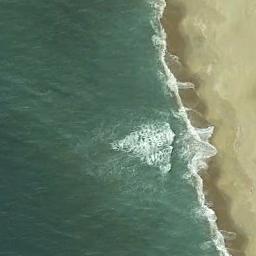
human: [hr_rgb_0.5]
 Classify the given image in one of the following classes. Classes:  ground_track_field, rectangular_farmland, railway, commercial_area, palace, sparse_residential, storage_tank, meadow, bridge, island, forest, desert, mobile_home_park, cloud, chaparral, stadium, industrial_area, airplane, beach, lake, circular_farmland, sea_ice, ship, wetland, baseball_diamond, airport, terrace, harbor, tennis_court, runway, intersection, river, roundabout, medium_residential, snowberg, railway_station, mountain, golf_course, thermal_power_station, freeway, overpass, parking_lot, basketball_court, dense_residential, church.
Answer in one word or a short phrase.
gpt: beach